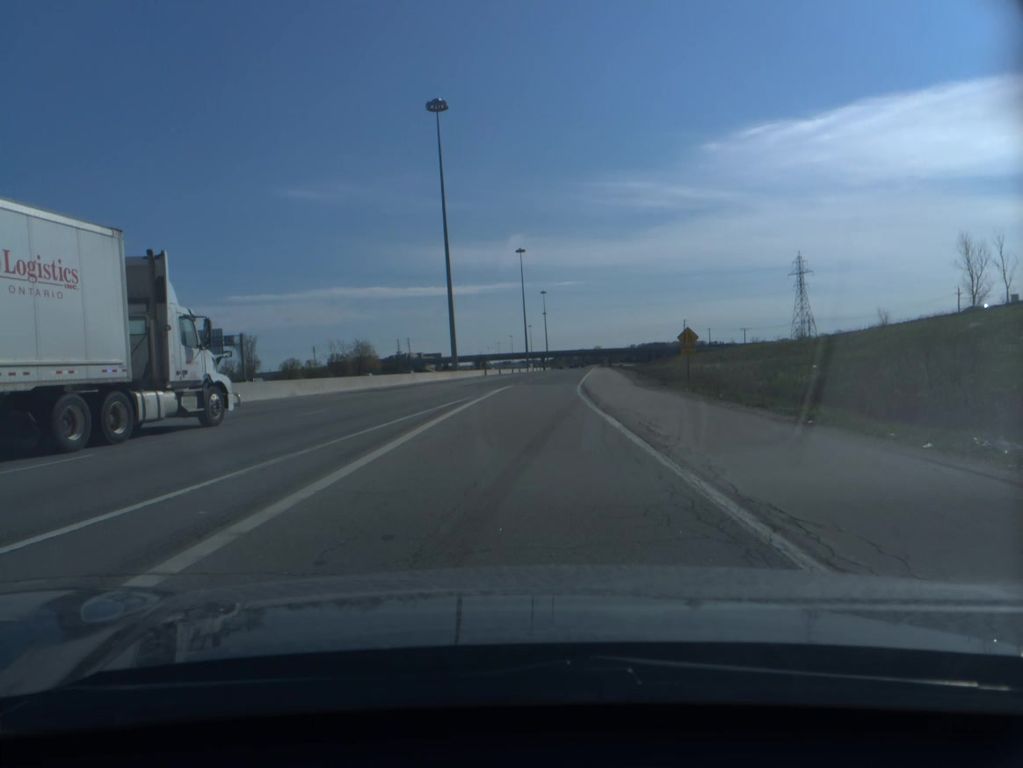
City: kitchener-waterloo